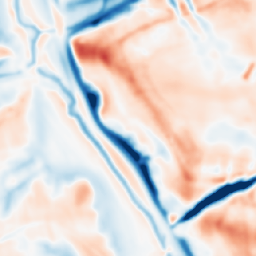
Category: multiscale
Decomposition family: dog_multiscale
Decomposition parameters: sigma_ratio: 1.4
n_scales: 5
base_sigma: 2
Upsampling method: area
Upsampling parameters: scale: 4
Upsampling scale: 4